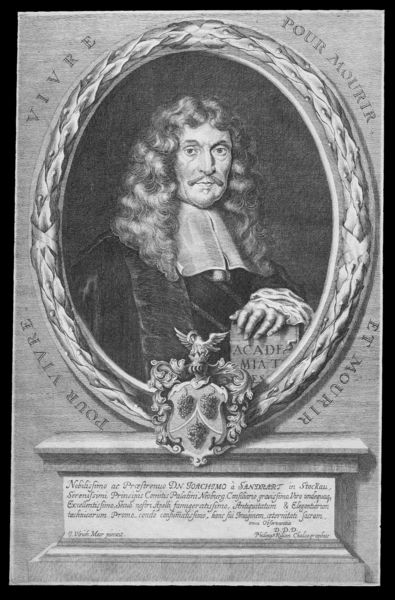
Titel: Joachim von Sandrart. Stich nach einem Gemälde von Joh. Ulrich Mayr
Künstler: Philipp Kilian
Schlagwörter: könig von frankreich, gemälde frankreich, robbspierre